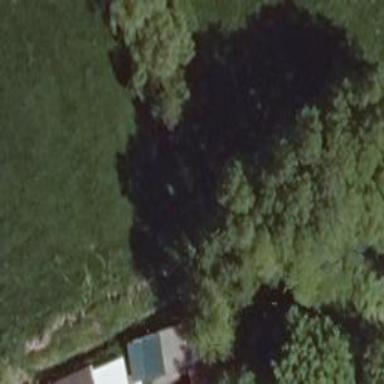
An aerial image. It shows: Row of broadleaved trees.